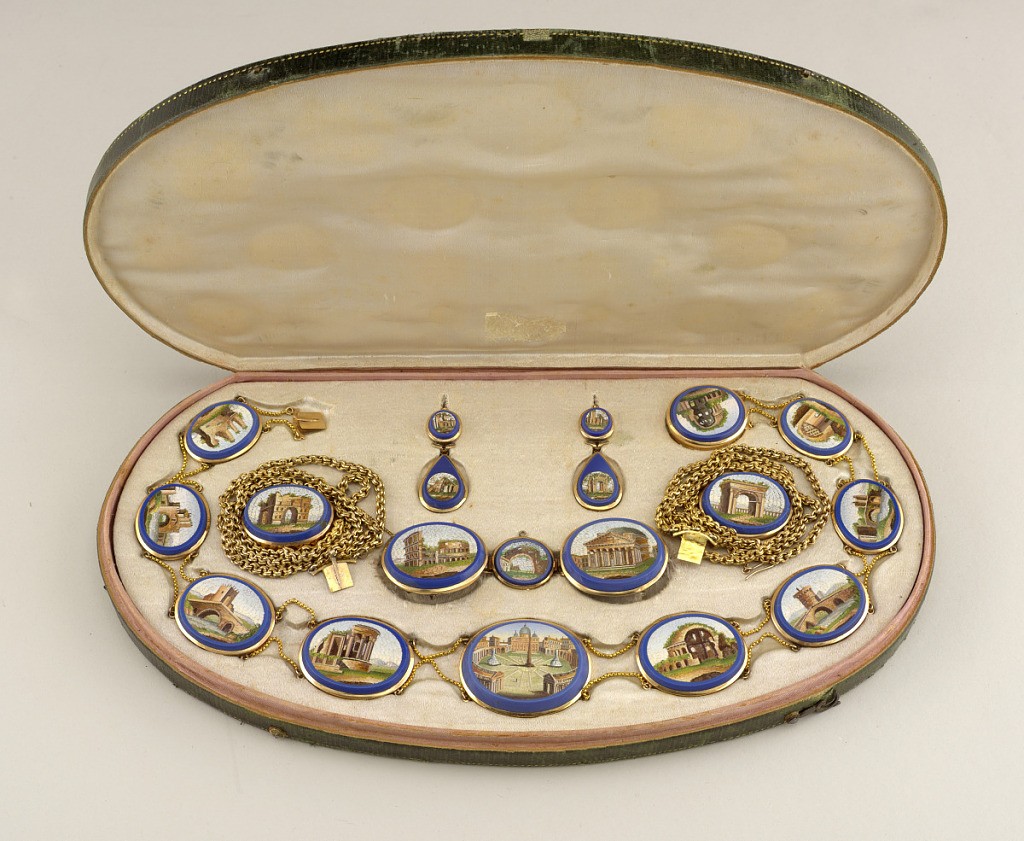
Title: Micro-mosaic
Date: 1800–1825
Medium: Gold sheet and wire, glass mosaics
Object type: Necklace
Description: Gold necklace composed of ten ovals connected with an upper and lower gold chain. Each oval is outlined in blue with an inner image of Italian architecture. Necklace is part of a set.